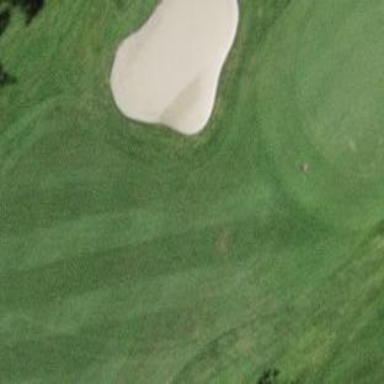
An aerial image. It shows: Golf bunker filled with sandy terrain.